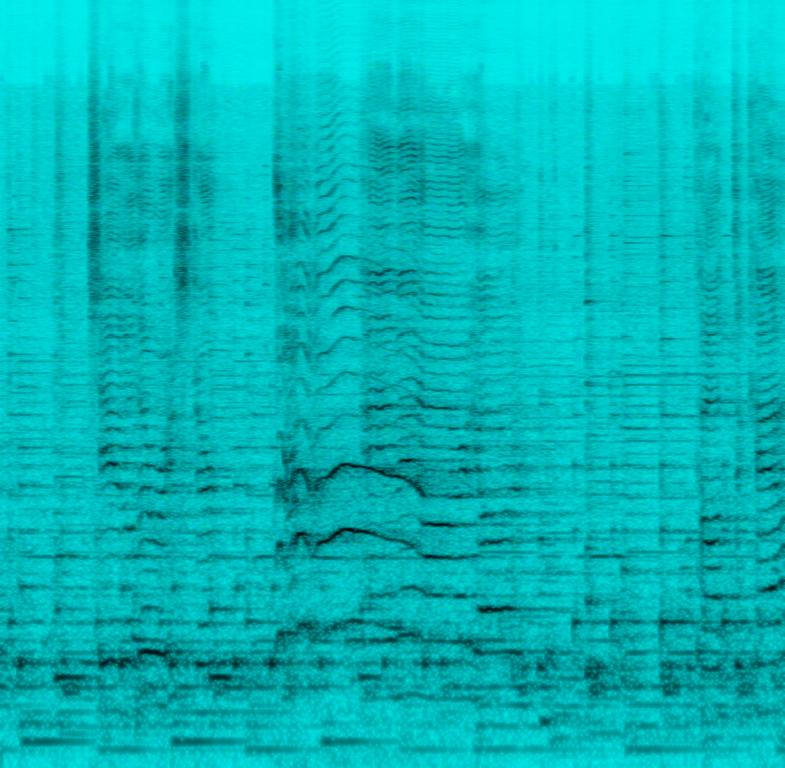
This song contains an upright bass playing a simple bassline along with an acoustic guitar strumming chords and a mandolin playing a fast paced melody. A violin is ending the phrase in the mid range. Then male and female voices are singing with the female voice being the lead voice. In the background you can hear the crowd laughing. This song may be playing as a local concert.